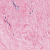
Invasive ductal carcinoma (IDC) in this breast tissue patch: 0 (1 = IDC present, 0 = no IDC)